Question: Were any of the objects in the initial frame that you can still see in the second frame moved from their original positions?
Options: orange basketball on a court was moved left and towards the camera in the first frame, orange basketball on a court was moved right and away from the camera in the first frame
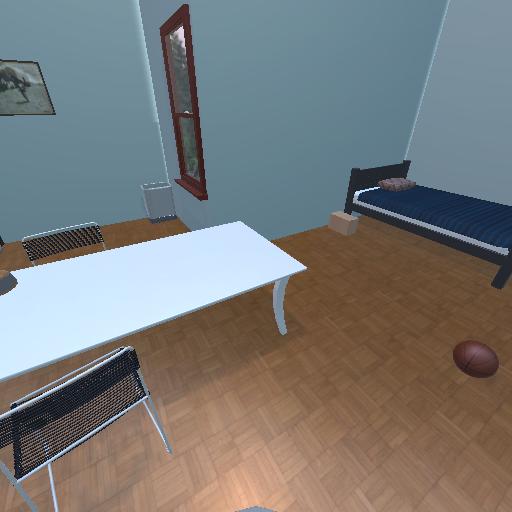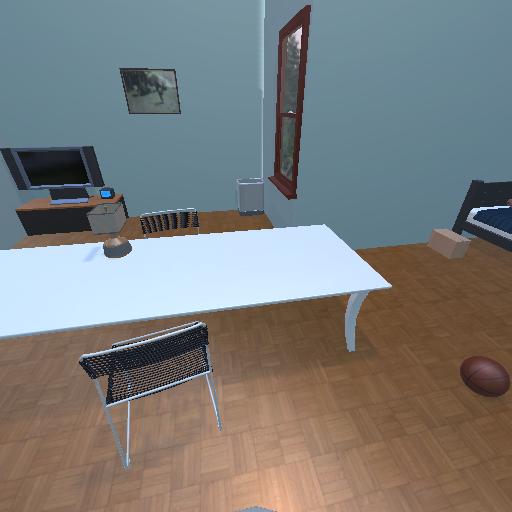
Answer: orange basketball on a court was moved left and towards the camera in the first frame